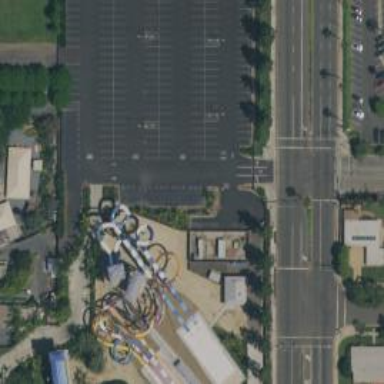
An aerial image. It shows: Water slide attraction.